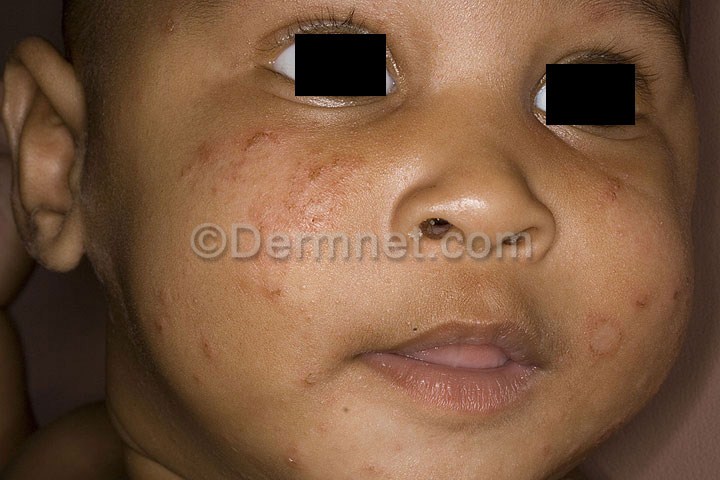
Disease: Atopic Dermatitis Photos